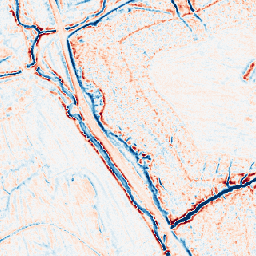
Category: edge_preserving
Decomposition family: bilateral
Decomposition parameters: d: 9
sigma_color: 150
sigma_space: 50
Upsampling method: nearest
Upsampling parameters: scale: 8
Upsampling scale: 8